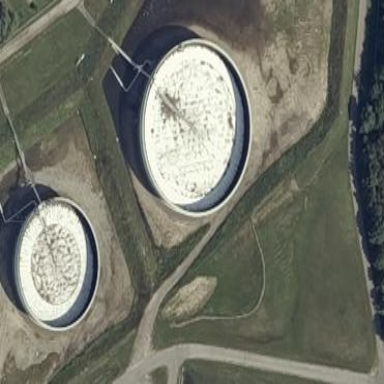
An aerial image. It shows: Building with storage tank.